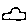
Label: cloud